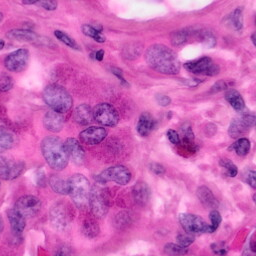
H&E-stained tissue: Pancreatic